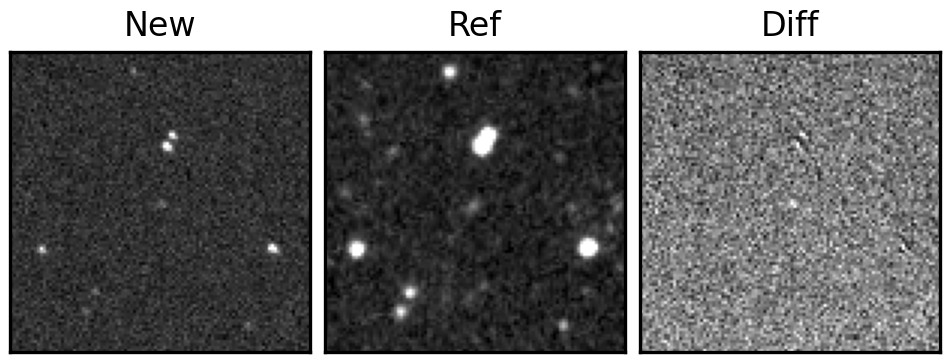
Label: real